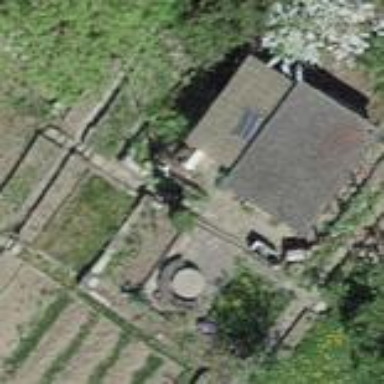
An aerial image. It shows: Hut.